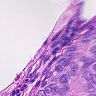
Metastatic tissue present: no